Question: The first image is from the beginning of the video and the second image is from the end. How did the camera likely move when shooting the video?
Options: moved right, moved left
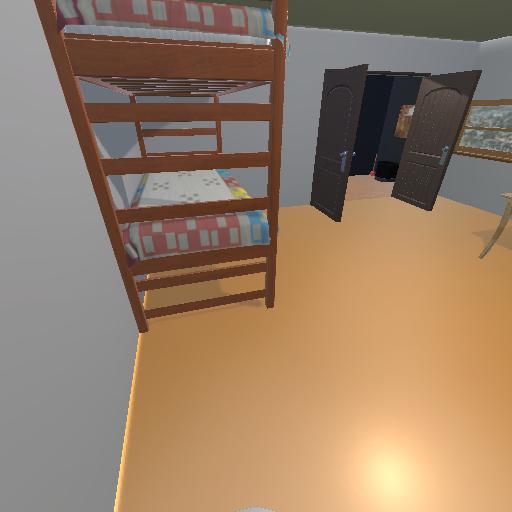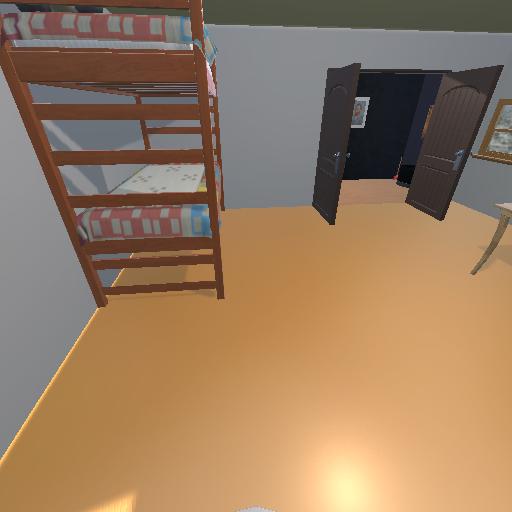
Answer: moved right